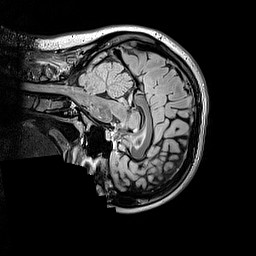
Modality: FLAIR
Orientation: sagittal
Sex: female
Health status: ill
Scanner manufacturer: siemens
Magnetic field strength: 3 T
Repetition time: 5 s
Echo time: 0.388 s